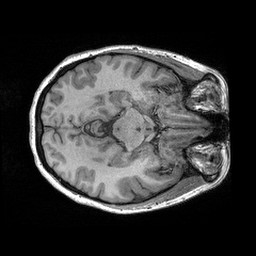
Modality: T1w
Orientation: axial
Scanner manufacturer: siemens
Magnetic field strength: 3 T
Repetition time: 2.3 s
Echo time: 0.00298 s